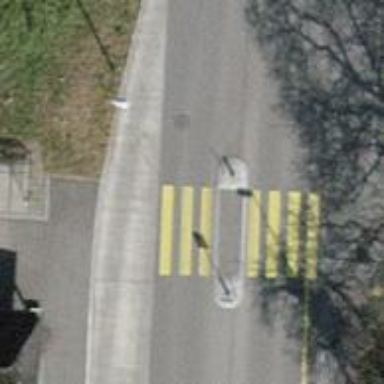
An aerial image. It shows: Uncontrolled road crossing.